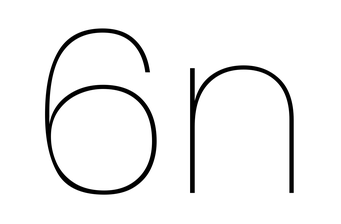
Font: Poppins-Thin